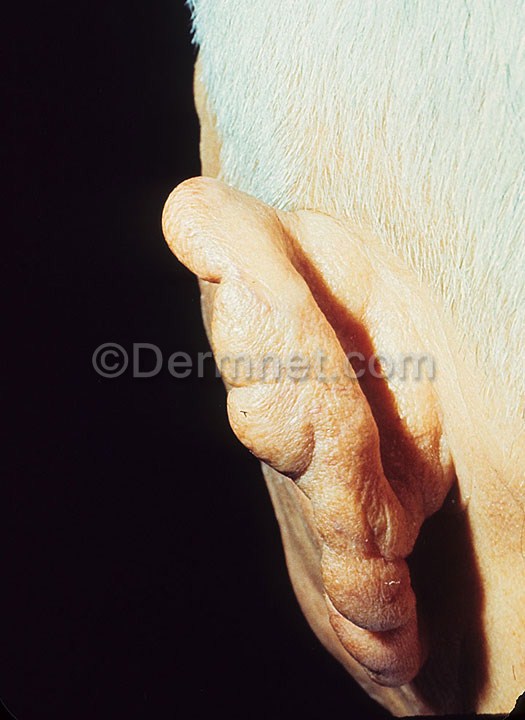
Disease: Cellulitis Impetigo and other Bacterial Infections